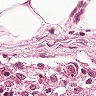
Metastatic tissue present: no